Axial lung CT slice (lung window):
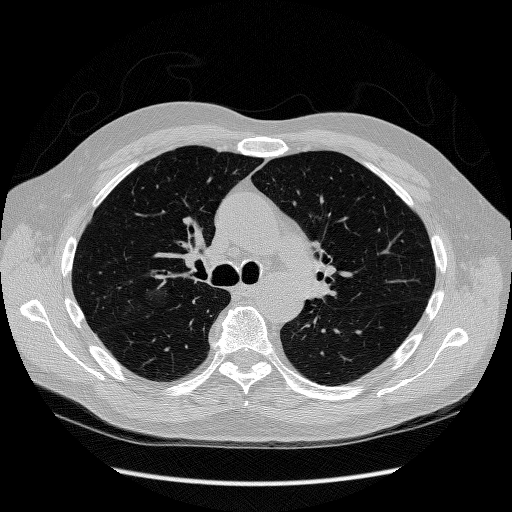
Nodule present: no